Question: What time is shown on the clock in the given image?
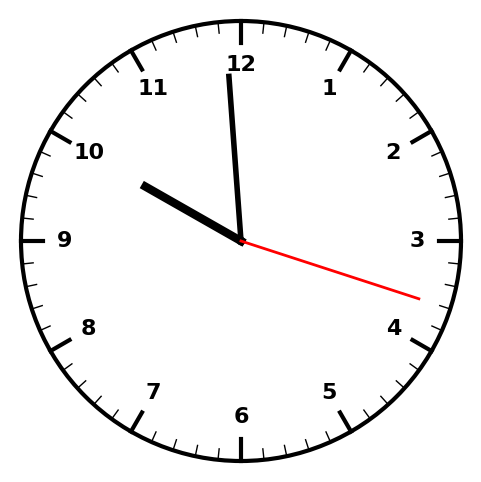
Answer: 09:59:18